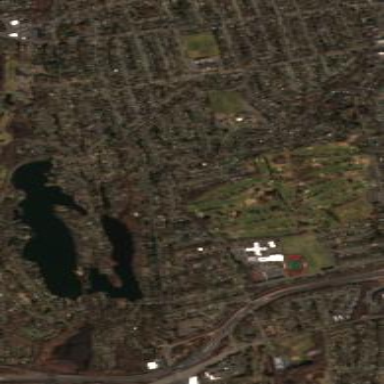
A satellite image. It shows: Golf course surrounded by greenery.